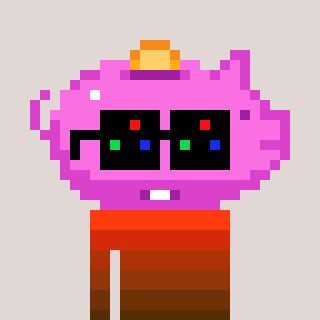
a pixel art character with square black sunglasses, a piggybank-shaped head and a darkbrown-colored body on a warm background